Question: I am building a web app that displays charting records/albums from the 50s and 60s.
Currently I have something like this (lots of irrelevant stuff removed):

The table named "group" was once modeled as a "person" table, a "person_group" joining table and a "group" table. The problem with this is that I can't have the foreign key 'group_performance_role.group_id' reference BOTH the "person" and "group" tables.
I decided to keep that structure but require every "person" automatically be a "group" of 1; however, this creates a naming ambiguity and means that the table holds more than one thing - sometimes a single Artist ("John Lennon") and sometimes a Group ("The Beatles").
I need to find a way to link an Artist (which could be a single person or a group of people) with a performance, while avoiding bad practices like a table that holds more than one "type" of thing.
I searched the web, but found little in the way of relevant answers. Any help/advice/suggestions much appreciated!!
The "role" table is a lookup table for roles that people/groups can perform on performances. Examples: "Artist", "Composer", "Orchestra Conductor" etc etc
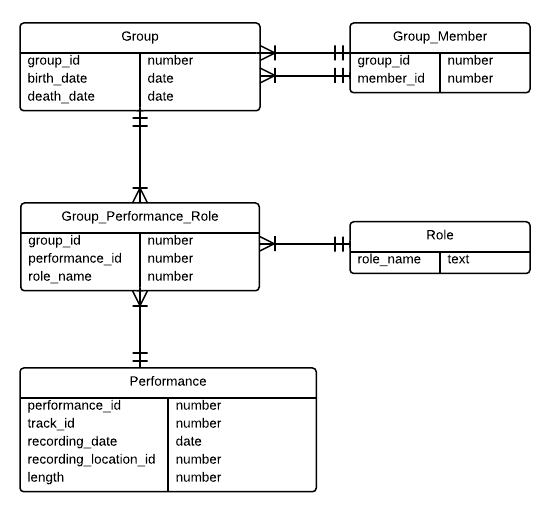
Answer: Consider using <URL> to model the various kinds or artists:
'Group_Member'

However, this ignores any differences roles might have depending on the artist type. For example, it makes little sense for a whole group to be a "Conductor". If enforcing these kinds of constraints is important, you could take a "brute force" approach and simply separate the person-specific from group-specific roles:

Of course this still doesn't honor the cardinality of certain roles. For example, only one person (per performance) can be the "Conductor". To solve that, you'd have to extend the model even further:

And possibly similar thing would have to be done for the groups.
To get all the people involved in a given performance (say '27') through any of these three kinds of roles, you'd need a query similar to this:
'''
SELECT *
FROM Person
WHERE person_id IN (
SELECT person_id
FROM Group_Person JOIN Group_Performance_Role
ON Group_Person.group_id = Group_Performance_Role.group_id
WHERE performance_id = 27
UNION
SELECT person_id
FROM Person_Performance_MultiRole
WHERE performance_id = 27
UNION
SELECT person_id
FROM Person_Performance_SingleRole
WHERE performance_id = 27
)
'''
Note hat this lists people at most once, even when they are involved with the performance in multiple roles (e.g. a same person can be a "Conductor" and a member of a group that has a role on the same performance).
To get their role names, you could:
'''
SELECT Person.*, group_role_name
FROM Person
JOIN Group_Person
ON Person.person_id = Group_Person.person_id
JOIN Group_Performance_Role
ON Group_Person.group_id = Group_Performance_Role.group_id
WHERE performance_id = 27
UNION ALL
SELECT Person.*, person_multirole_name
FROM Person
JOIN Person_Performance_MultiRole
ON Person.person_id = Person_Performance_MultiRole.person_id
WHERE performance_id = 27
UNION ALL
SELECT Person.*, person_singlerole_name
FROM Person
JOIN Person_Performance_SingleRole
ON Person.person_id = Person_Performance_SingleRole.person_id
WHERE performance_id = 27
'''
---
As you can see, we keep making the model more and more precise, but also more and more complex. And we haven't even gone into songs and albums, and evolving group members (etc...) yet. I guess the onus is on you to decide where is the right balance between "precision" and simplicity.